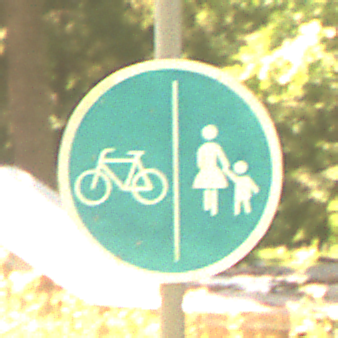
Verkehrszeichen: GetrennterRadUndGehwegRadwegLinks
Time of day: Midday
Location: Outdoor (Nature)
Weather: PartlyCloudy
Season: NotSpecified
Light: Natural